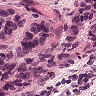
Metastatic tissue present: yes